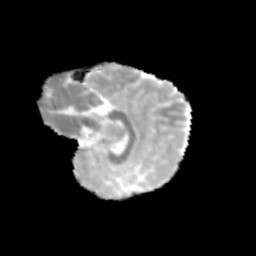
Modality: MD
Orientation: sagittal
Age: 10
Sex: male
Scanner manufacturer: siemens
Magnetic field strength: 3 T
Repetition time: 3.8 s
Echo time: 0.07 s